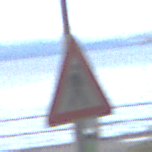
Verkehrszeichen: FussgaengerLinks
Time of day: MorningAfternoon
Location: Roofed (Urban)
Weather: PartlyCloudy
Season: NotSpecified
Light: Natural